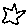
Label: star